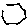
Label: hexagon